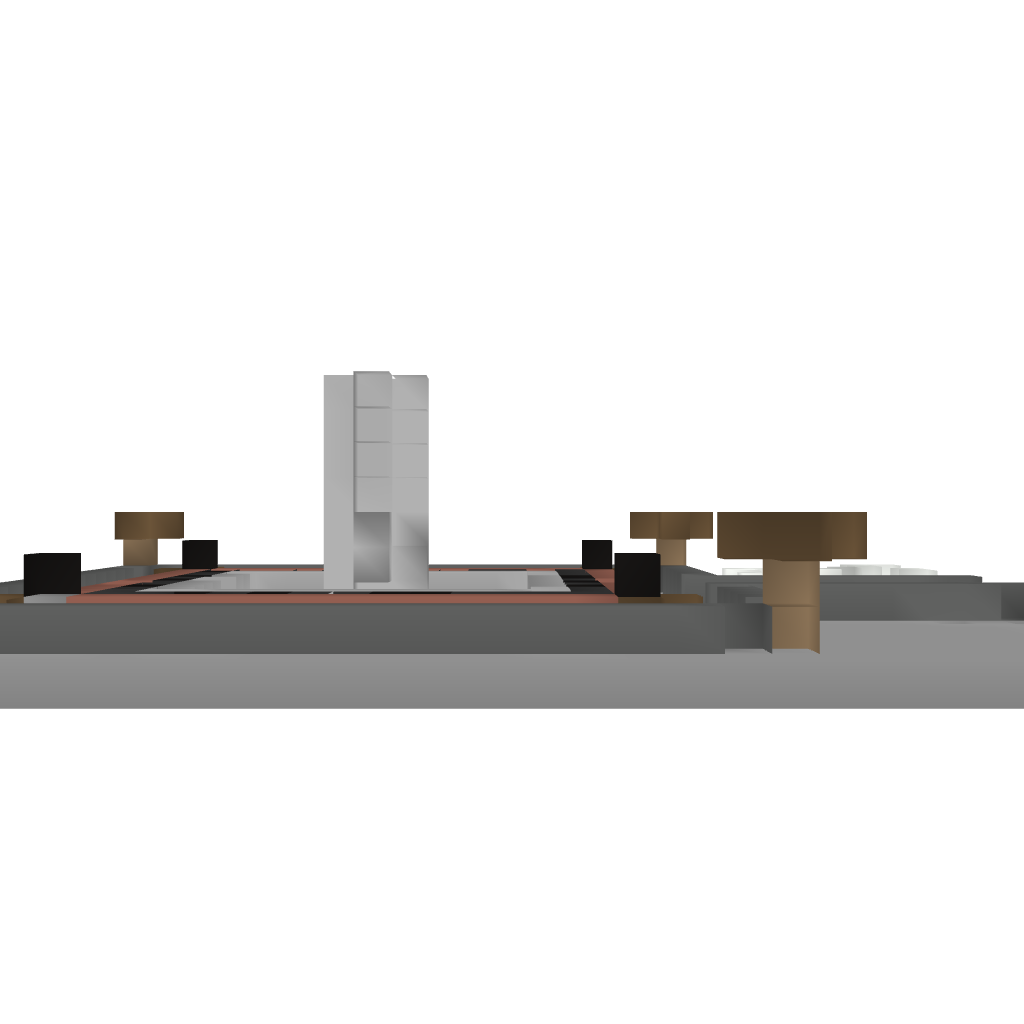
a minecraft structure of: Small Fountain